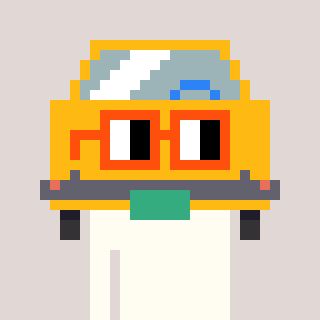
a pixel art character with square orange glasses, a taxi-shaped head and a peachy-colored body on a warm background